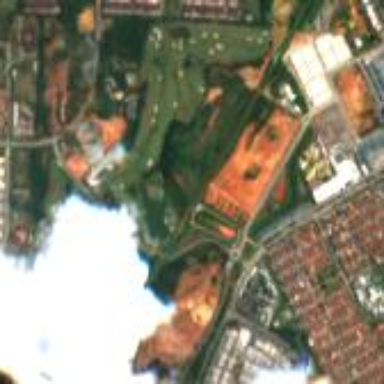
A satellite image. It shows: Golf course.